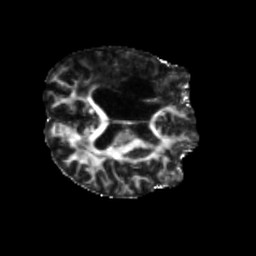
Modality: FA
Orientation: axial
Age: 57
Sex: male
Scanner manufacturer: siemens
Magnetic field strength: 3 T
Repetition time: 5.25 s
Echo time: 0.08 s